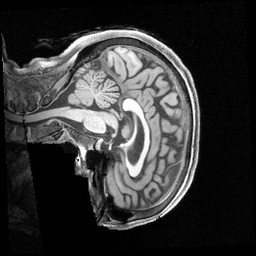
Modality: T1w
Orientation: sagittal
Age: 65
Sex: female
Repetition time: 2.4 s
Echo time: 0.00222 s